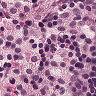
Metastatic tissue present: no